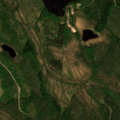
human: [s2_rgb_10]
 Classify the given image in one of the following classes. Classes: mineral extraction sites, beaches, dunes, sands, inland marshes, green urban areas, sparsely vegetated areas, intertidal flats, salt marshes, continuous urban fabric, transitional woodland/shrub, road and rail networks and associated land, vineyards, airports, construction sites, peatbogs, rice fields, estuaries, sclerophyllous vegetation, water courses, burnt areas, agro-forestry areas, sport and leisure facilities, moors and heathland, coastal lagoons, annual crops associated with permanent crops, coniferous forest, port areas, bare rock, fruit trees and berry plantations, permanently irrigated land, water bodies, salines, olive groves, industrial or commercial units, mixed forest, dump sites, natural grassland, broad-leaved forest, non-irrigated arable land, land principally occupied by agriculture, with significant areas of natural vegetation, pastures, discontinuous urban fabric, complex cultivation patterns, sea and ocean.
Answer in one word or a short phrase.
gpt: coniferous forest, mixed forest, water bodies